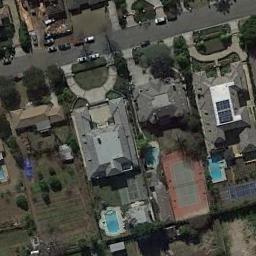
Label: tennis_court